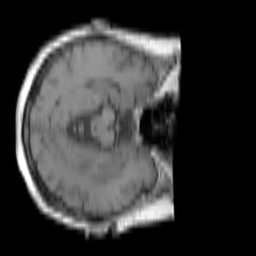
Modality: T1w
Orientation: axial
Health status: ill
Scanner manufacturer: siemens
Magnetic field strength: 3 T
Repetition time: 0.4 s
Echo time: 0.00246 s